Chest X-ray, PA view. Patient: 49 years old, sex F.
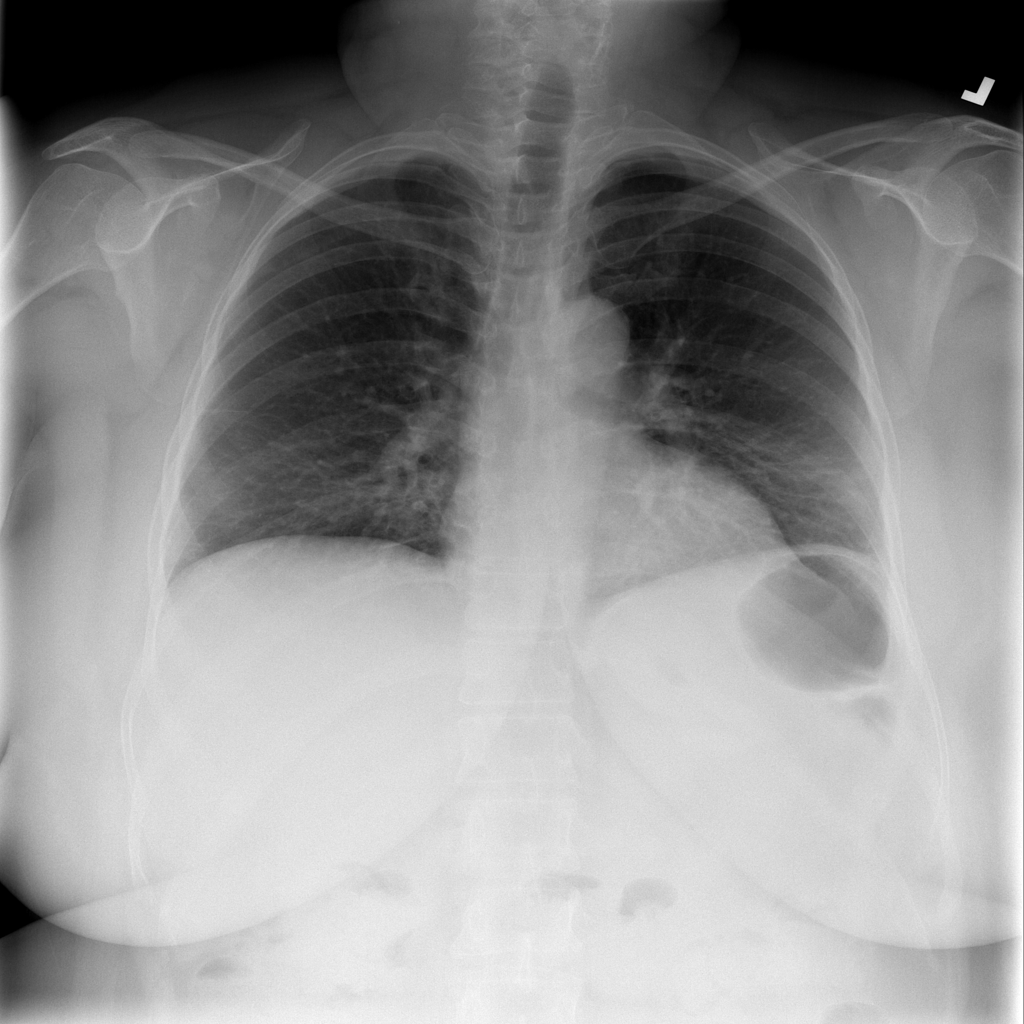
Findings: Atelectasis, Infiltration